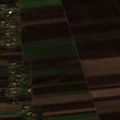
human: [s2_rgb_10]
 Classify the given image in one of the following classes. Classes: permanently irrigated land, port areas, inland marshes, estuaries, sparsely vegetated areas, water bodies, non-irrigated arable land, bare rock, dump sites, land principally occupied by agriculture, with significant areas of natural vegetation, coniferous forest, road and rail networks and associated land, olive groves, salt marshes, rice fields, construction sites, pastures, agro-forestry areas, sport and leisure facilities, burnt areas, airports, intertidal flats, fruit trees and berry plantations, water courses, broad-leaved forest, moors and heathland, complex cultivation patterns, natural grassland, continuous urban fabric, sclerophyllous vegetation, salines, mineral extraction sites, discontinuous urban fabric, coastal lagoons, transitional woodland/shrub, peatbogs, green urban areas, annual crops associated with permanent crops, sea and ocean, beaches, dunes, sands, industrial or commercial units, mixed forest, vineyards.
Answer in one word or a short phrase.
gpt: non-irrigated arable land, complex cultivation patterns